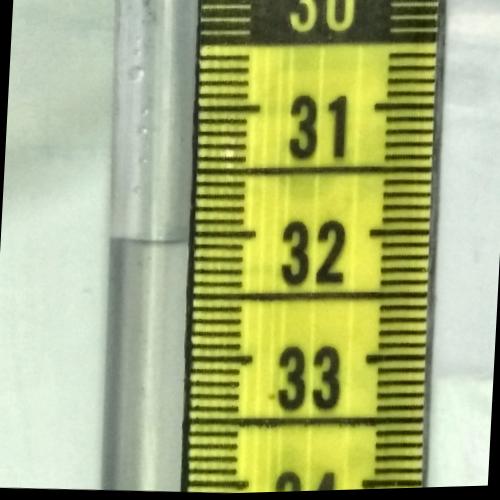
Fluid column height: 32.1 cm